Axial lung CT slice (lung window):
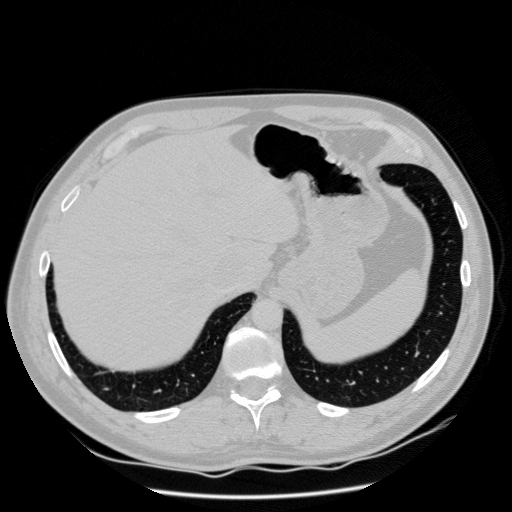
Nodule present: no